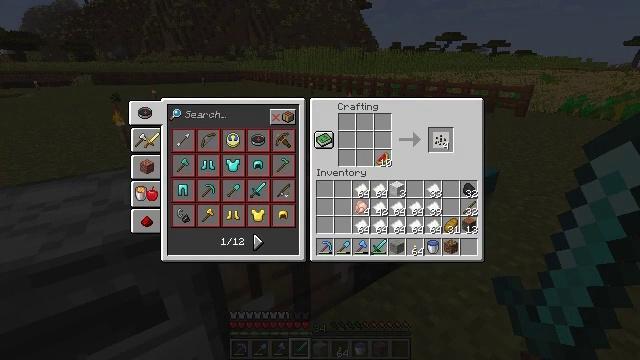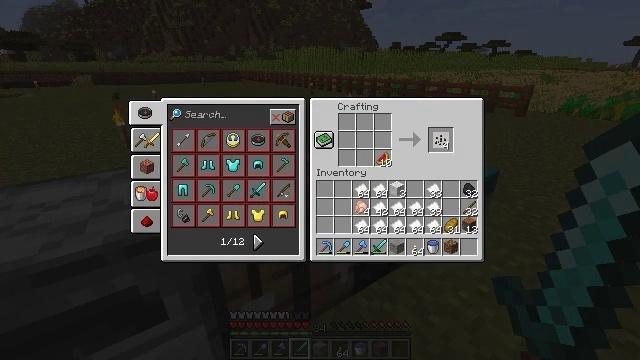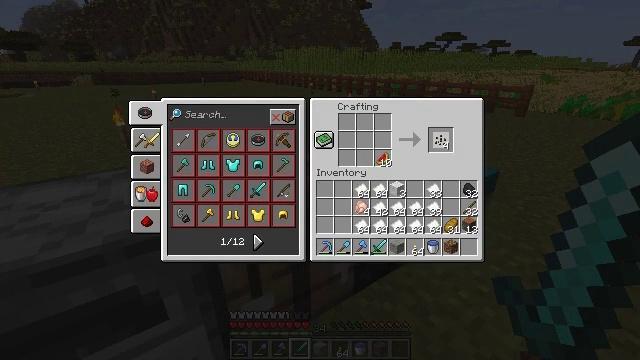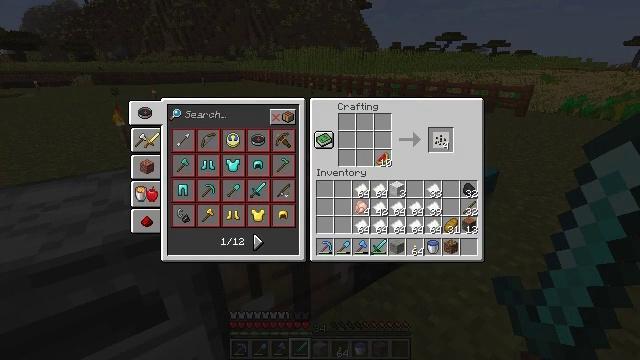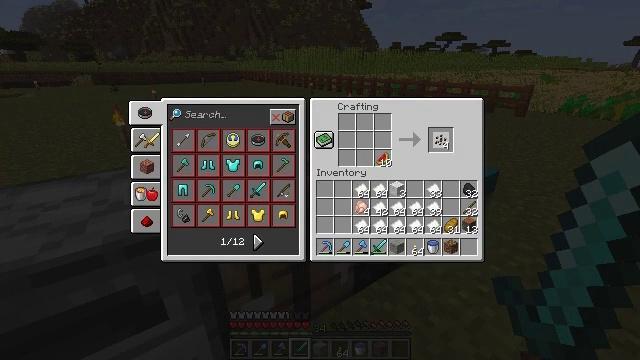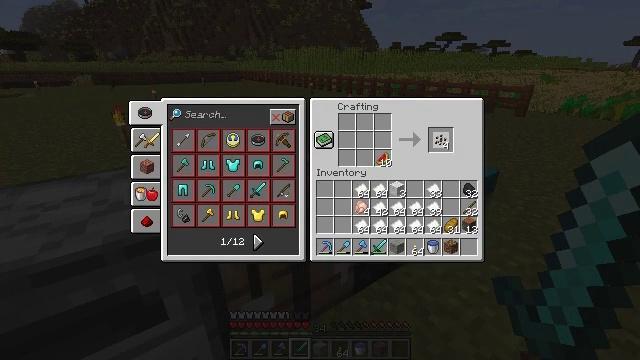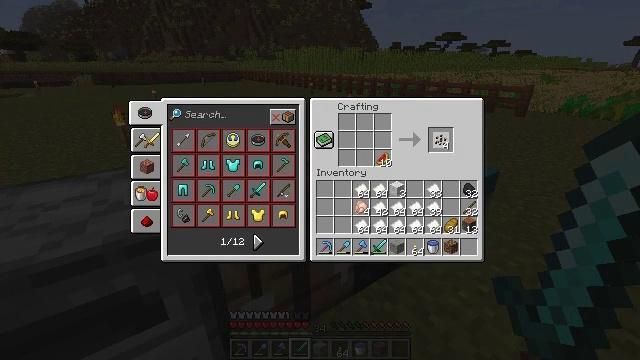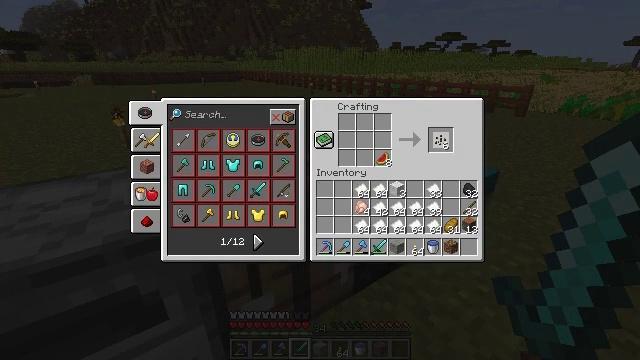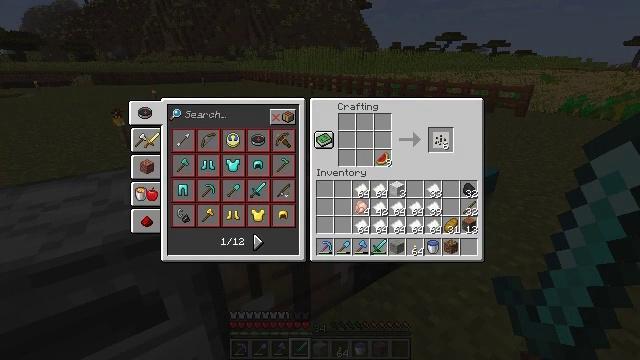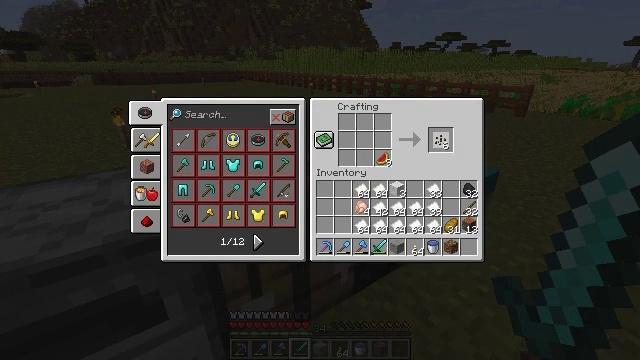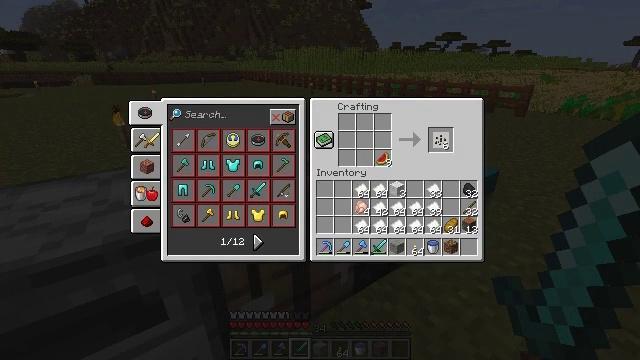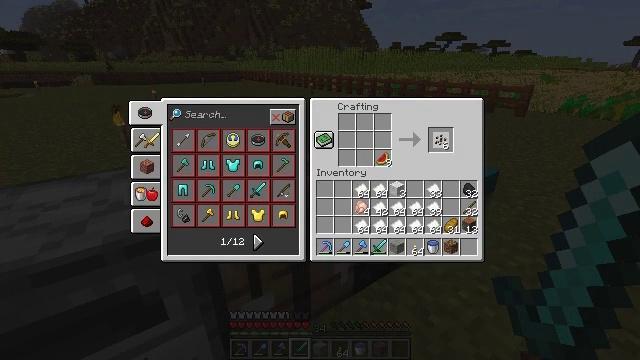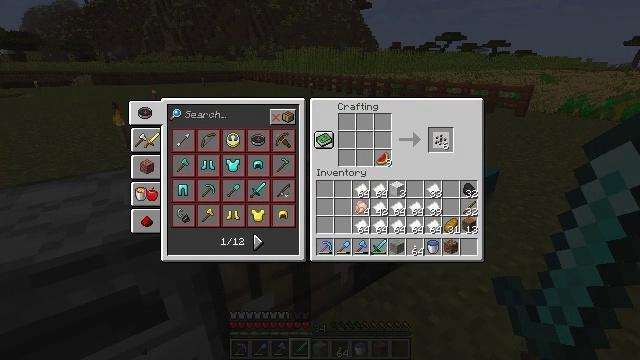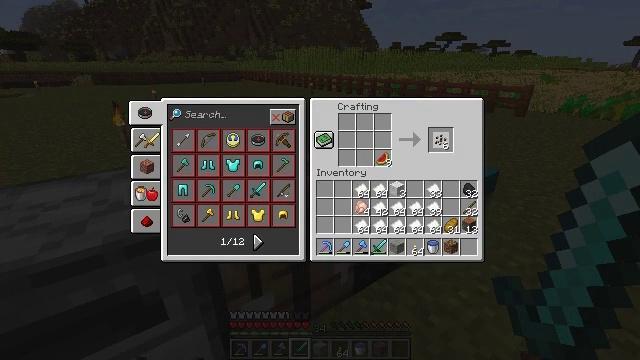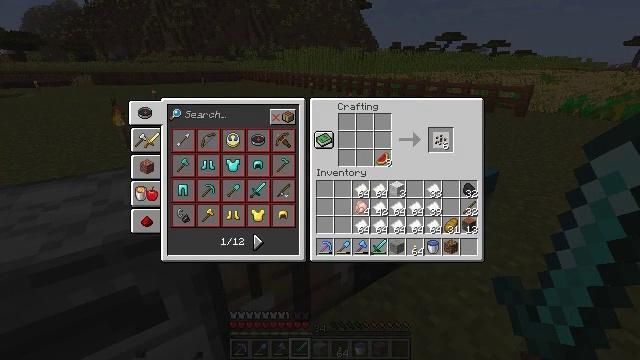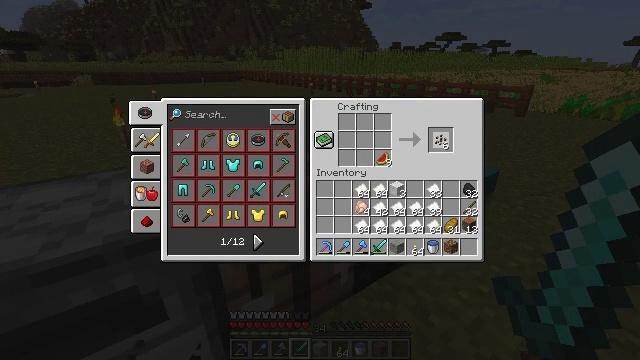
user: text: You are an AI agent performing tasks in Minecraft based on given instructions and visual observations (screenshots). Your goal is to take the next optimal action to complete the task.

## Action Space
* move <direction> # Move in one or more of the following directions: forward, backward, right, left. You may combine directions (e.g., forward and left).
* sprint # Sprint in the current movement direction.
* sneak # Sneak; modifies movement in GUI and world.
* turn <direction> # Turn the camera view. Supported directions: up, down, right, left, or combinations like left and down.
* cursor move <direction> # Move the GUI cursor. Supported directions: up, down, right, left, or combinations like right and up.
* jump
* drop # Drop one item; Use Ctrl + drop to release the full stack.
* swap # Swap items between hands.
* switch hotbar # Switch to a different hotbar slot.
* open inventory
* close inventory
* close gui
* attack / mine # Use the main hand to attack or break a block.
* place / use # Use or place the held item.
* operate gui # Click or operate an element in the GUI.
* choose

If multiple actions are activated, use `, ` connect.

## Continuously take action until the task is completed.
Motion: motion action
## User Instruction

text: Use melon slices to craft melon seeds.
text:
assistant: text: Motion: operate gui
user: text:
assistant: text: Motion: operate gui
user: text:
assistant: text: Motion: no_op
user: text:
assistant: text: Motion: no_op
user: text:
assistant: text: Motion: operate gui
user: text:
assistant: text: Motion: operate gui
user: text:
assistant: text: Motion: no_op
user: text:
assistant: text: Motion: operate gui
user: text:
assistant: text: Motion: operate gui
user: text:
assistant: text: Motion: operate gui
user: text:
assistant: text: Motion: operate gui
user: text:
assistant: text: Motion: operate gui
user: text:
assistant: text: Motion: operate gui
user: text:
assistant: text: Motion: operate gui
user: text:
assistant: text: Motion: operate gui
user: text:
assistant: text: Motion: operate gui
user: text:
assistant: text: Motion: operate gui
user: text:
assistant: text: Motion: no_op
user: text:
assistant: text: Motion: operate gui
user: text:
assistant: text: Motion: operate gui
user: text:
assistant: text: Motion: operate gui
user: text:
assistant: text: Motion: no_op
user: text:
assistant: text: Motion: operate gui
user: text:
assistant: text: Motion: operate gui
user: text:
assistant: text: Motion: operate gui
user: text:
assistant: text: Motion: operate gui
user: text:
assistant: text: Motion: operate gui
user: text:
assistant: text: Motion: operate gui
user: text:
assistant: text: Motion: no_op
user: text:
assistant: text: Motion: operate gui